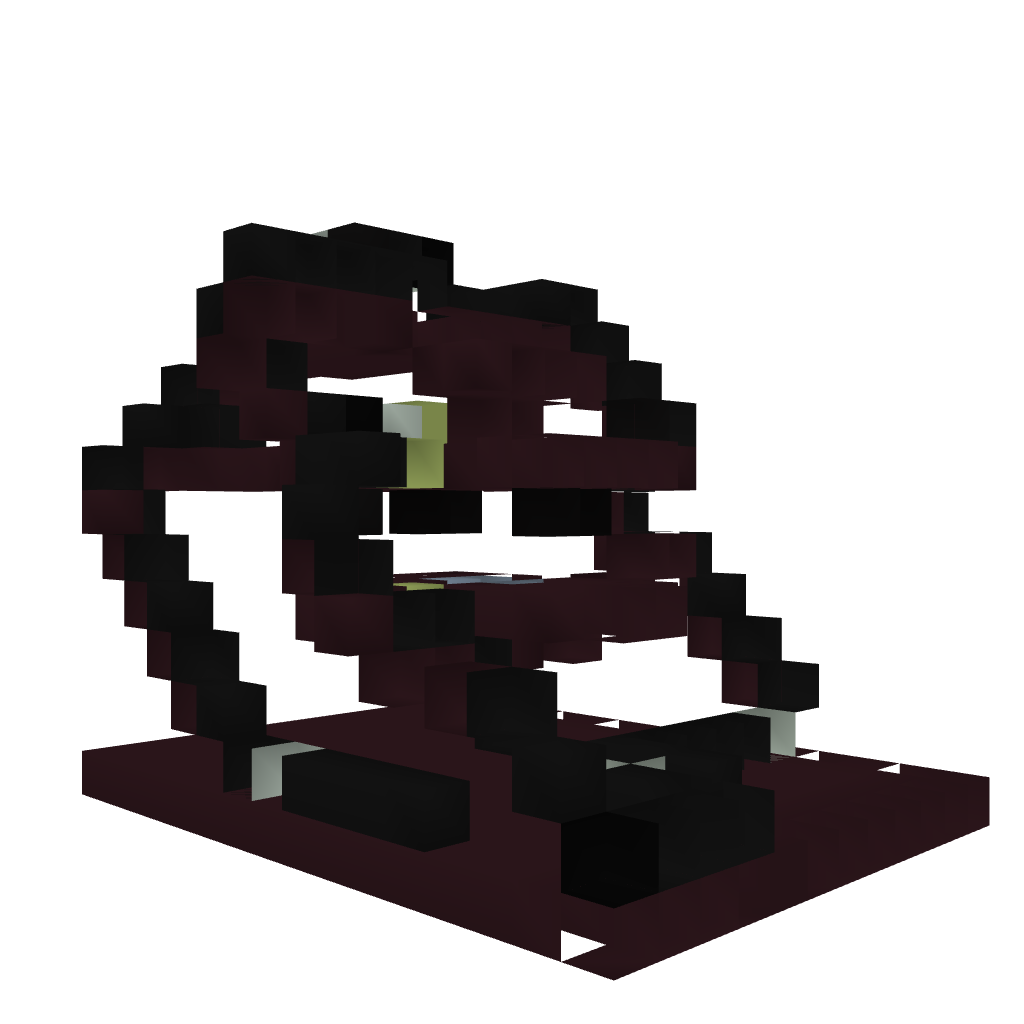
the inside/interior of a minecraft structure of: Lava door